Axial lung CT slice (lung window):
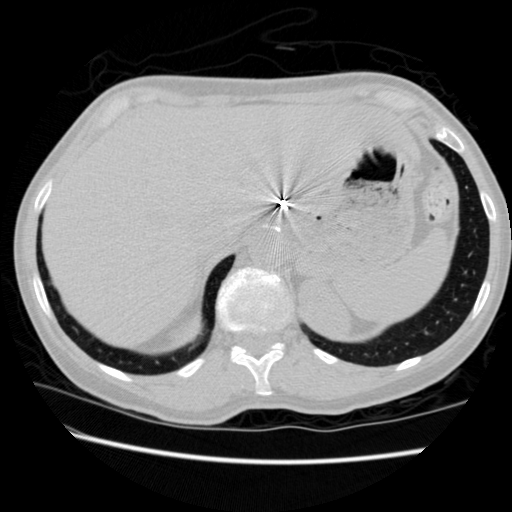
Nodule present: no